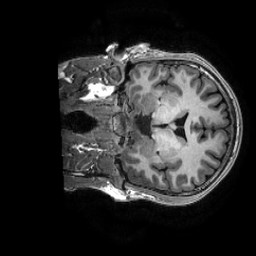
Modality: T1w
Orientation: coronal
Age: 31
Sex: male
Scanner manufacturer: ge
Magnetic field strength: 3 T
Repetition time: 0.0073 s
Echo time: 0.003 s